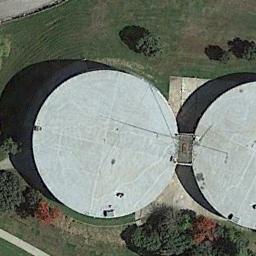
Label: storage tanks